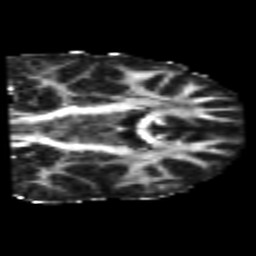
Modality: FA
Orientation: coronal
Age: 24
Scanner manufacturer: philips
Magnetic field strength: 3 T
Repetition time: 8.432 s
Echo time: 0.1273 s